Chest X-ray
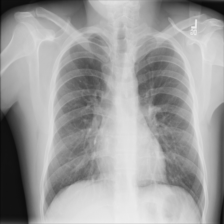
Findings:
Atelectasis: negative
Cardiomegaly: negative
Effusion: negative
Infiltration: negative
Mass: negative
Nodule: negative
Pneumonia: negative
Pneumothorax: negative
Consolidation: negative
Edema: negative
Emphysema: negative
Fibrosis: negative
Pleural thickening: negative
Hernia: negative